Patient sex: M
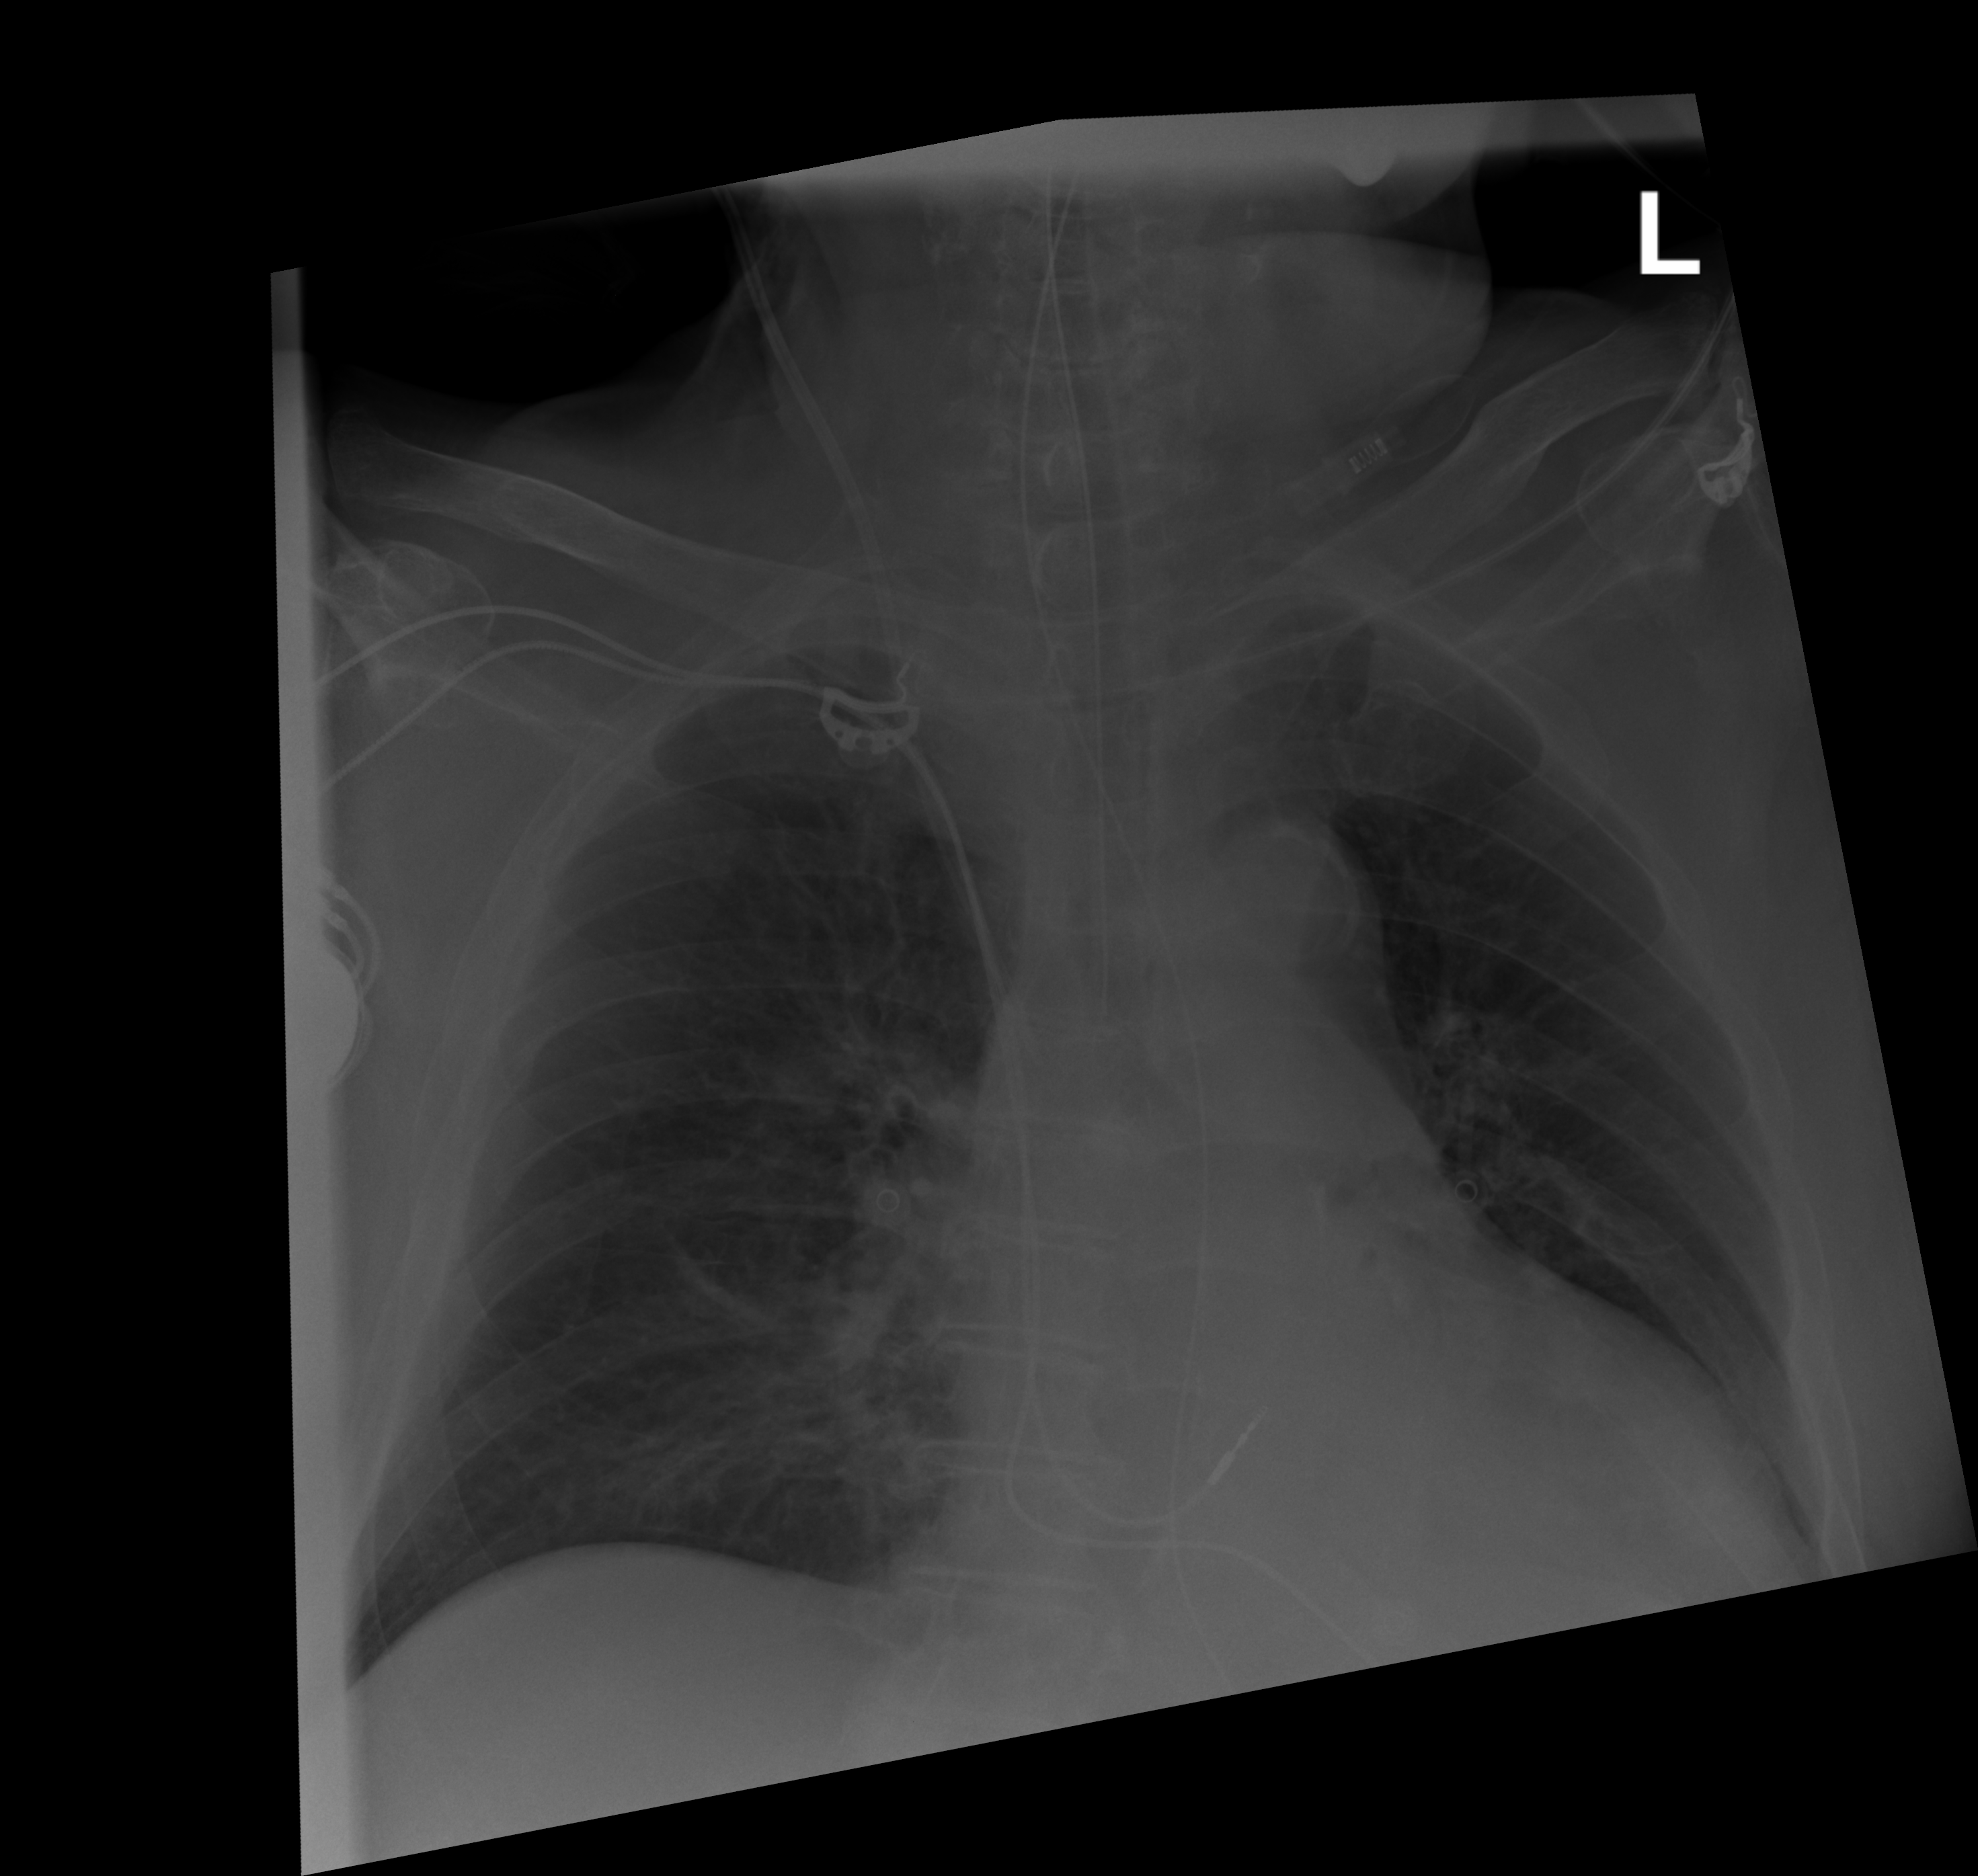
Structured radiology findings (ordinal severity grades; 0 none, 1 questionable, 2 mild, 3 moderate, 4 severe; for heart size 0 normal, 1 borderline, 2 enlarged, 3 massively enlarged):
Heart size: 2
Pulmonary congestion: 2
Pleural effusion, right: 0
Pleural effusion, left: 0
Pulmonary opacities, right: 2
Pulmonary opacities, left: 2
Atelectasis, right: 0
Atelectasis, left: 0